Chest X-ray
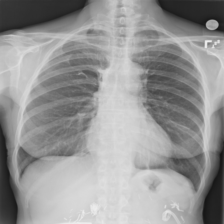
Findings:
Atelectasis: negative
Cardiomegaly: negative
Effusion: negative
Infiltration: negative
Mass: negative
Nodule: negative
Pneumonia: negative
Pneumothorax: negative
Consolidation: negative
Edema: negative
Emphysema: negative
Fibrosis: positive
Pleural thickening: negative
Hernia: negative